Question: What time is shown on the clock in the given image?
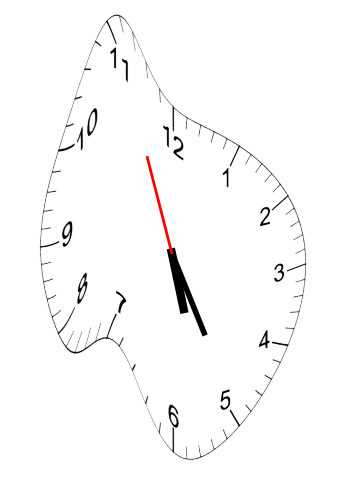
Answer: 05:24:56